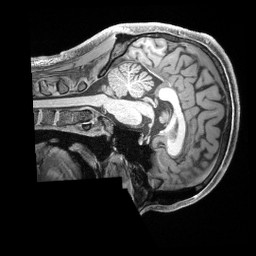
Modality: T1w
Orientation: sagittal
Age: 25
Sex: male
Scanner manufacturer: siemens
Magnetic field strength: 3 T
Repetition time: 2.4 s
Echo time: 0.00222 s